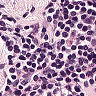
Metastatic tissue present: no